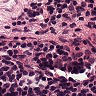
Metastatic tissue present: no